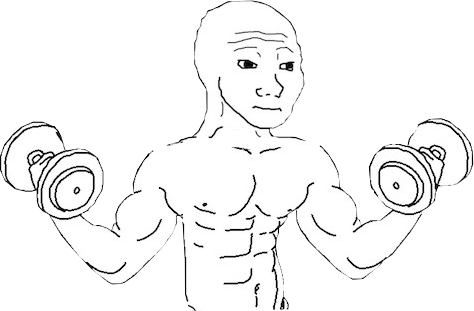
Label: 5_Stronkjak